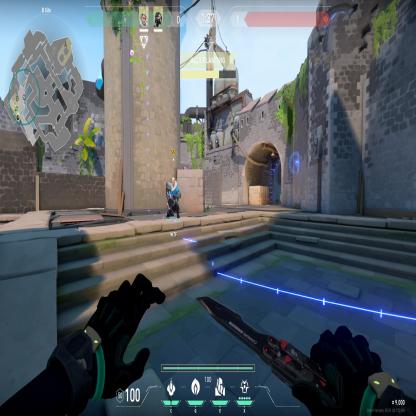
Label: teammate